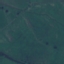
Land use / land cover class: Pasture